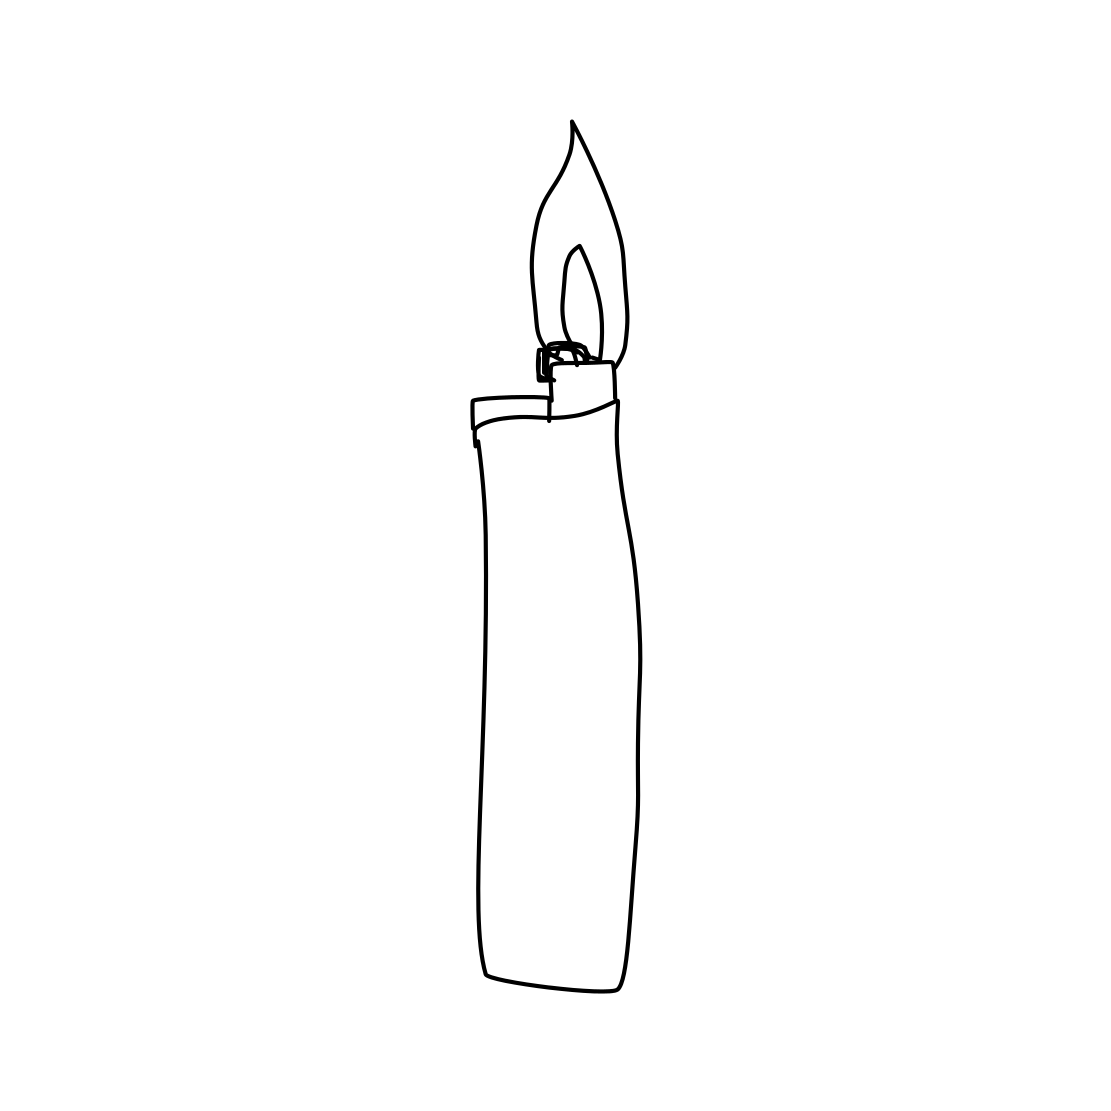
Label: lighter